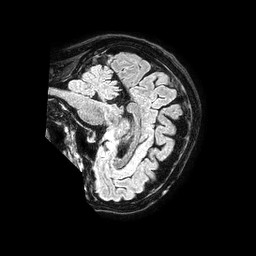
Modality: FLAIR
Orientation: sagittal
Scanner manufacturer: philips
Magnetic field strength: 1.5 T
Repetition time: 4.8 s
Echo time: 0.3 s